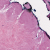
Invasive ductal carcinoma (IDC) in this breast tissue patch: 0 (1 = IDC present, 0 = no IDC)